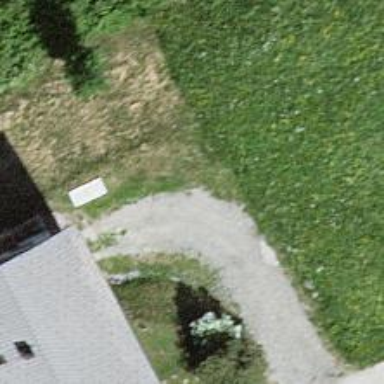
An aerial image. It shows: Driveway leading to service road.